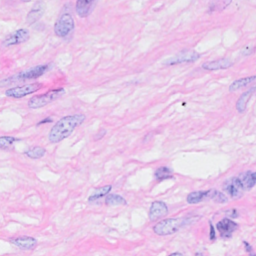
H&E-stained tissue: Breast